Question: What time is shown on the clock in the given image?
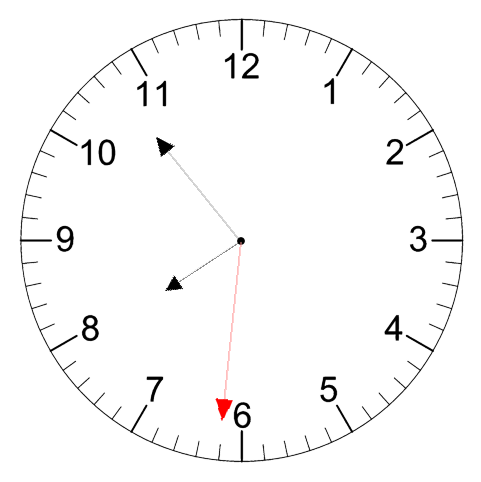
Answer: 07:53:31